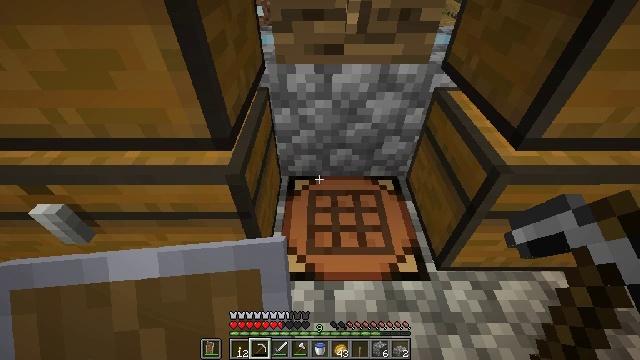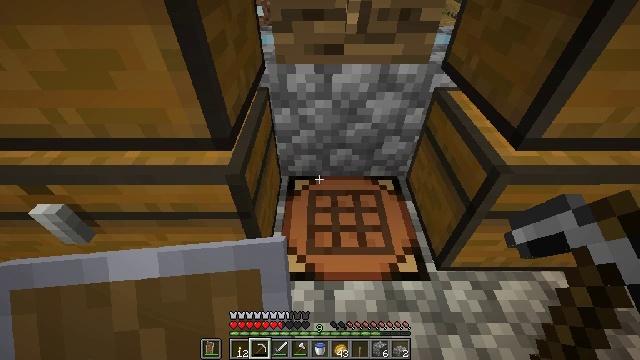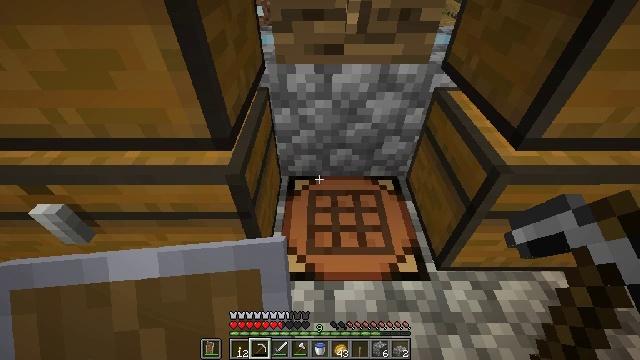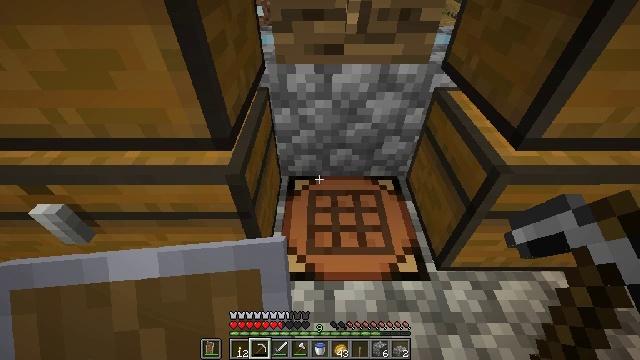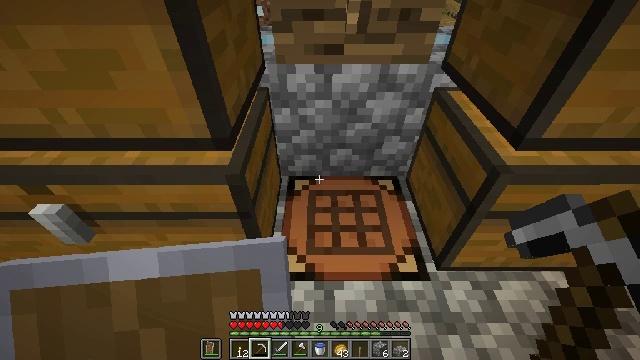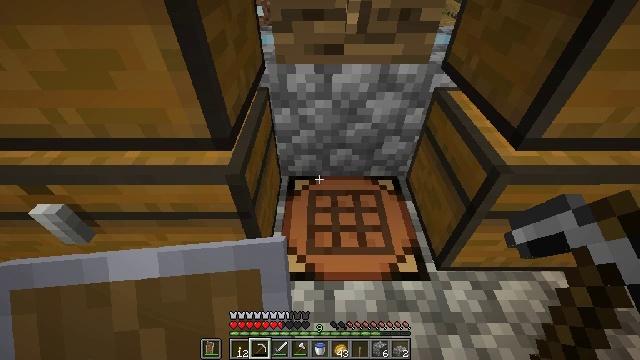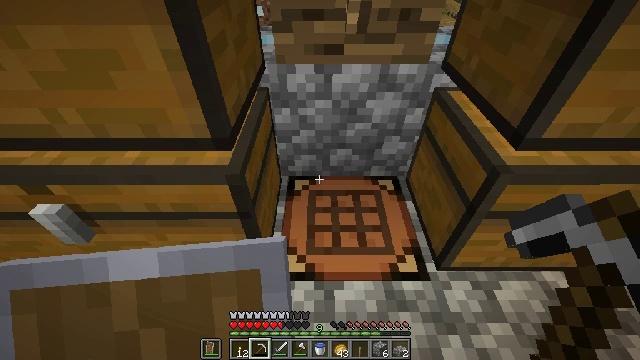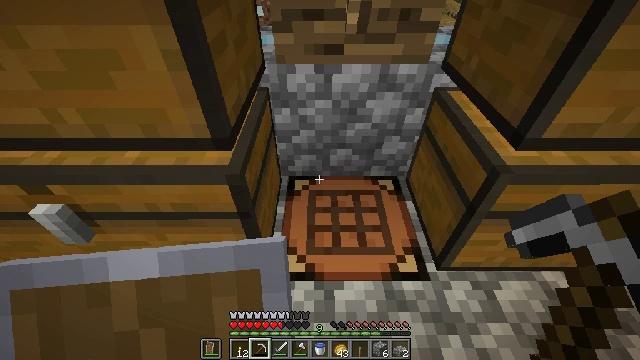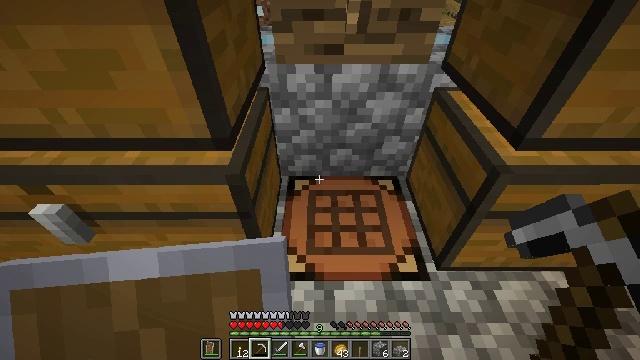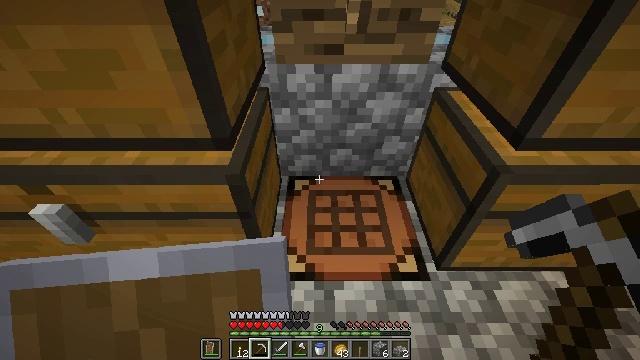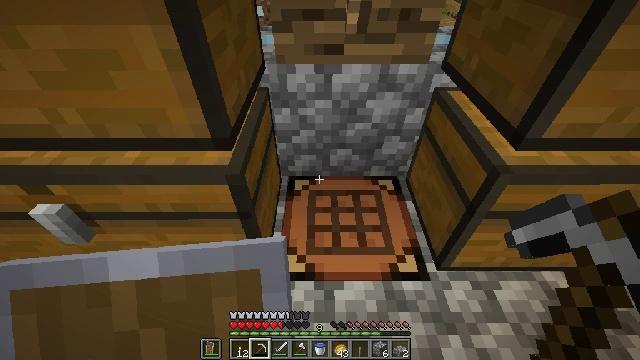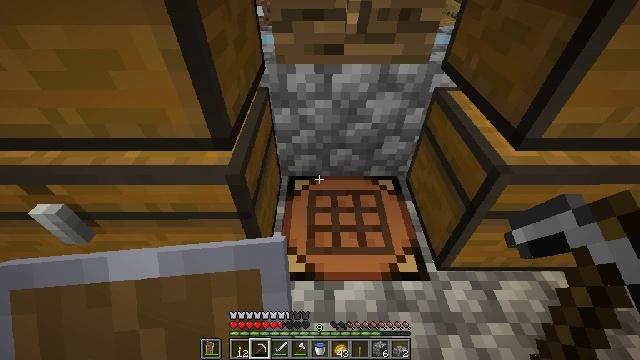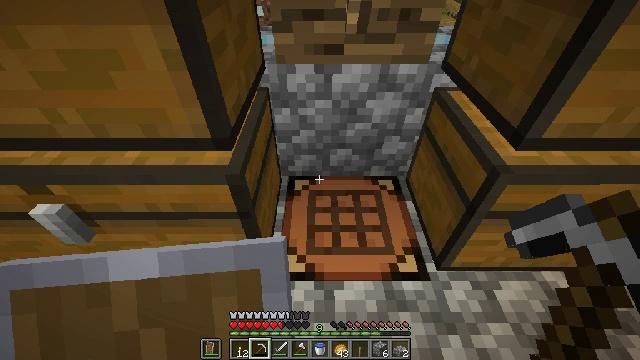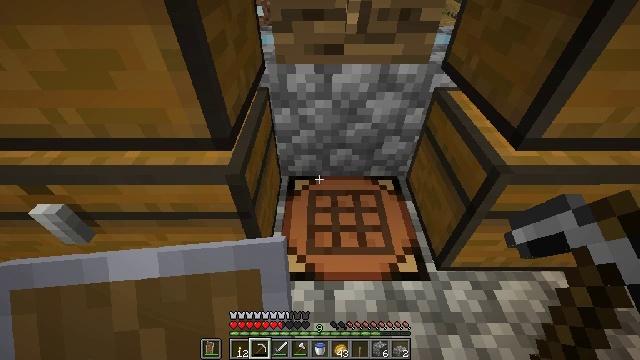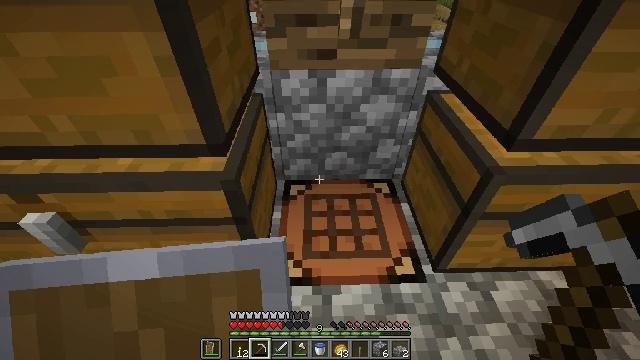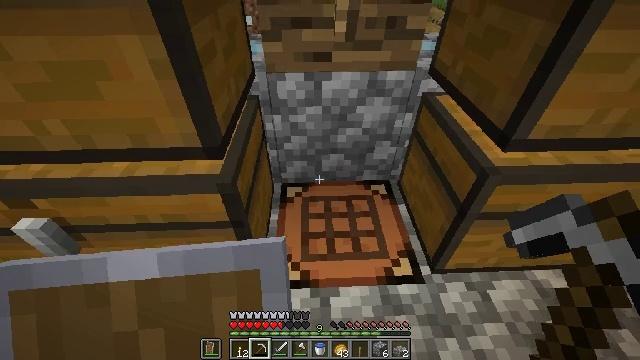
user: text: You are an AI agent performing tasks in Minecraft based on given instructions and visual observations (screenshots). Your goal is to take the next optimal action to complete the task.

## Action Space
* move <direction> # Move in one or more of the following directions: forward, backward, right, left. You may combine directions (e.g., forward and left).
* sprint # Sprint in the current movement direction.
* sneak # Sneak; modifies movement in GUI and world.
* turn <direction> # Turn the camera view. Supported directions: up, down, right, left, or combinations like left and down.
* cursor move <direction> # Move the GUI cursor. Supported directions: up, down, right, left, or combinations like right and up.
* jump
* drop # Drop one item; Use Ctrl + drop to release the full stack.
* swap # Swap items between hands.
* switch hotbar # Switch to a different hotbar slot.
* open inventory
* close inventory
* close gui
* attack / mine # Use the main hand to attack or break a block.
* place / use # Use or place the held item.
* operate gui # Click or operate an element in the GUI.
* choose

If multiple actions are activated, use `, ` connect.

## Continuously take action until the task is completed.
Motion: motion action
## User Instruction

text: Use the crafting table to craft a repeater.
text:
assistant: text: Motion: no_op
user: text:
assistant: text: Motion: no_op
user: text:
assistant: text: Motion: no_op
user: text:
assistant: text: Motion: no_op
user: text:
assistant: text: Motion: no_op
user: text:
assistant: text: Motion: no_op
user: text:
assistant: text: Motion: no_op
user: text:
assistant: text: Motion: no_op
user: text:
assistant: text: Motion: no_op
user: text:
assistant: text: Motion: no_op
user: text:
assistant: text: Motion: no_op
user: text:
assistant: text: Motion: no_op
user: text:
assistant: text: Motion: no_op
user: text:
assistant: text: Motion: no_op
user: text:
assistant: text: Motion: turn right
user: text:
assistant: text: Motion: no_op
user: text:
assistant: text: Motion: turn right and up
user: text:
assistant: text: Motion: turn right and up
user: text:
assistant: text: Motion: turn right and up
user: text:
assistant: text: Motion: turn right
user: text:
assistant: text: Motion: turn right
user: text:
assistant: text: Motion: turn right
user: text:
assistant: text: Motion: no_op
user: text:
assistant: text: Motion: no_op
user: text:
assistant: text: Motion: turn left and down
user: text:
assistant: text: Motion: turn left and down
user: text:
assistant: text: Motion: turn left and down
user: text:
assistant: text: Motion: turn left and down
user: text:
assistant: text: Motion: turn left and down
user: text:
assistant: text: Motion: use / place